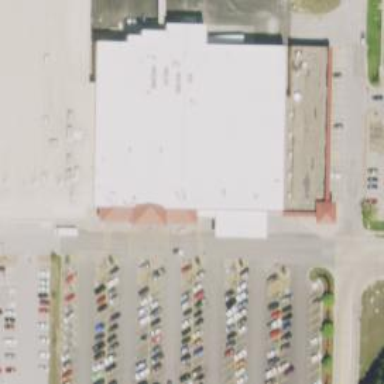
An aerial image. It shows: Supermarket.